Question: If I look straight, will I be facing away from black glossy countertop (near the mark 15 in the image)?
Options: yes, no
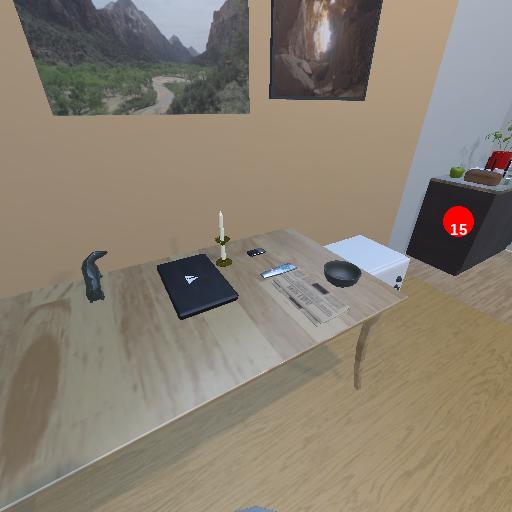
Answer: yes